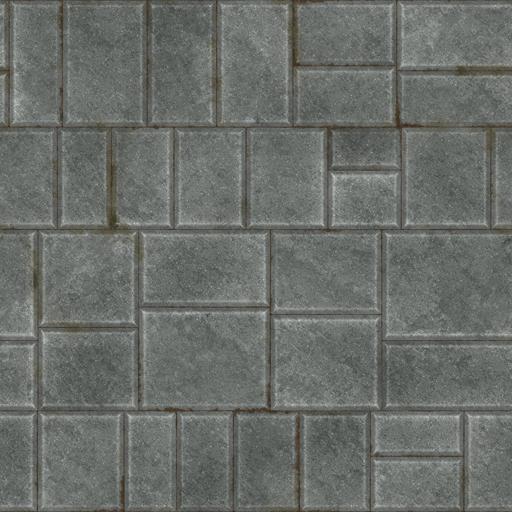
Tags: interlocking paved pavement paving stones rectangle square